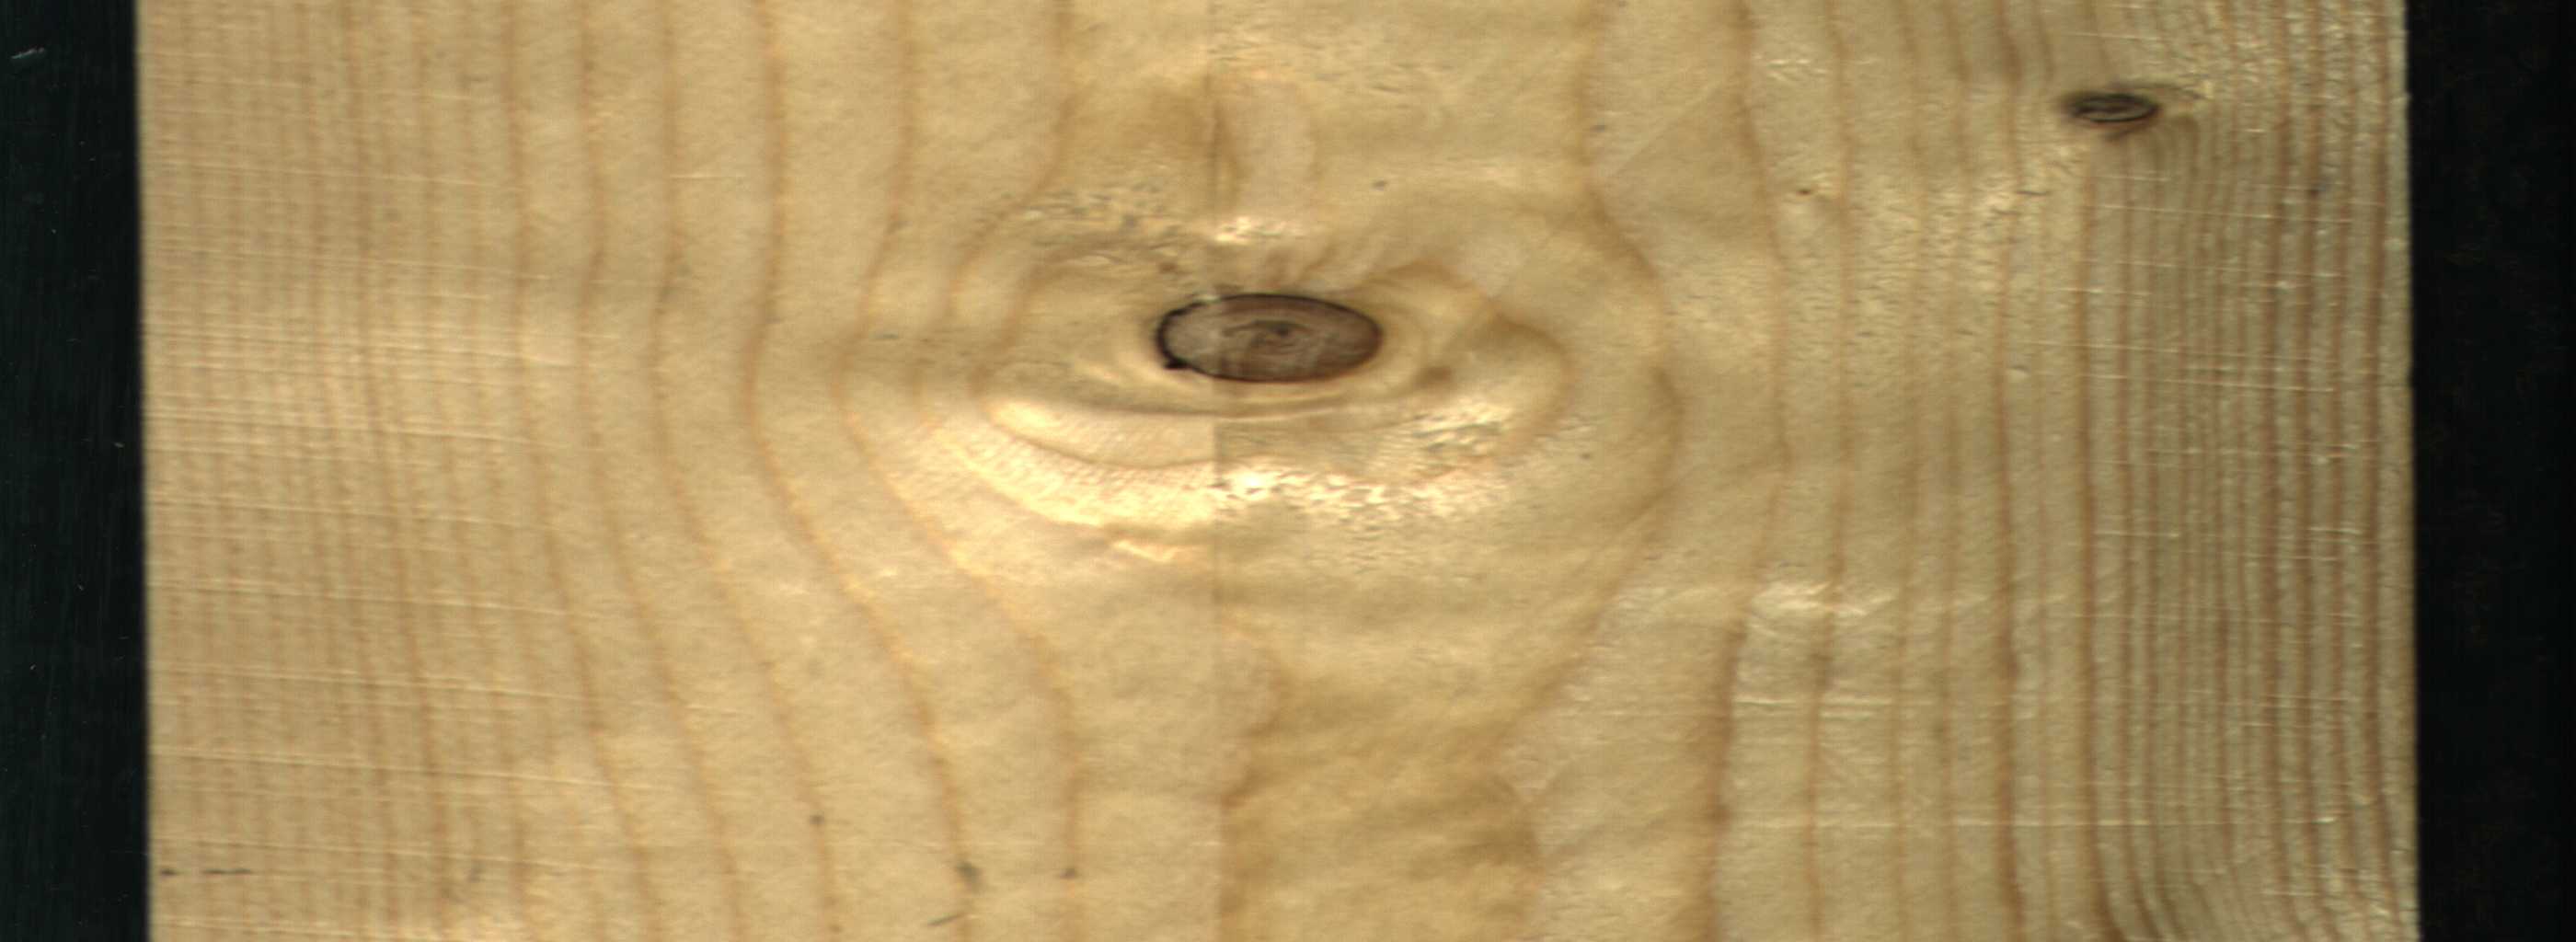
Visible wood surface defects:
Dead_Knot
Dead_Knot